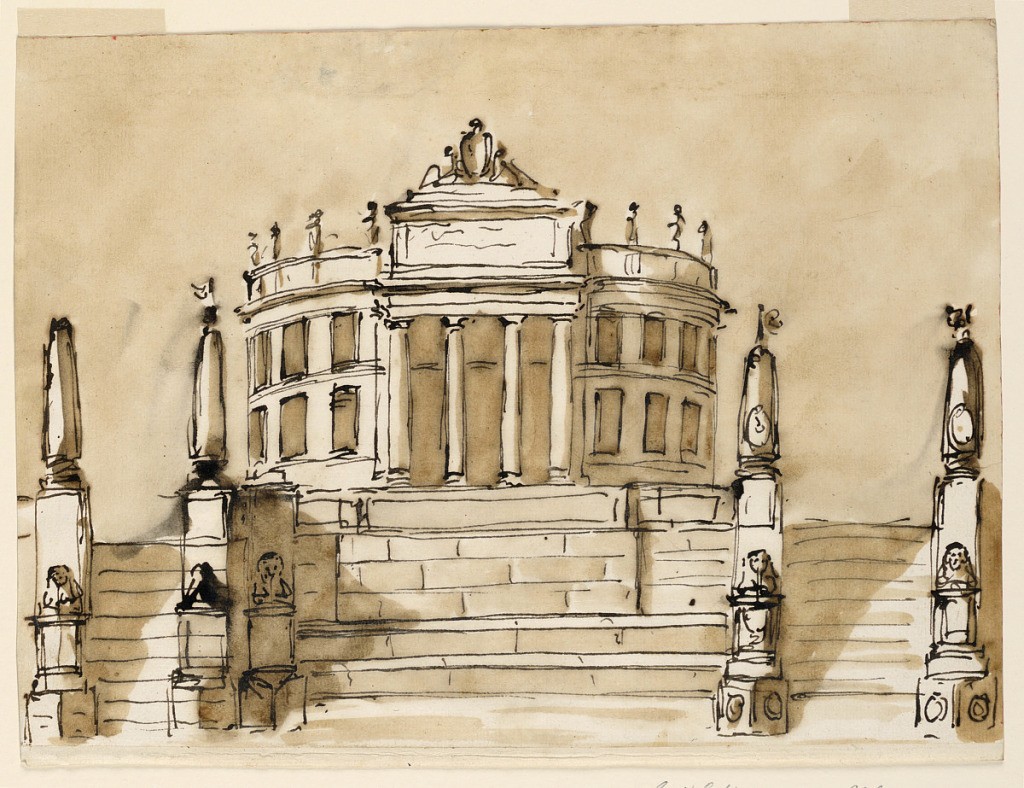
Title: Design for a Casino
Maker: Giuseppe Barberi, Italian, 1746–1809
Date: ca. 1795
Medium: Pen and brown ink, brush and brown wash, graphite, red ink on lined off-white laid paper
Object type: Drawing
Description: The building stands on a platform and has an aovoidal plan. Portico with four columns of Doric order, with a high attic; crouched figures flank an escutcheon on top. Two stories with great windows. Statues on an attic. Flights of stairs lead laterally at the front side to the platform. Fountains with water pouring from crouching lion flank their bottom parts. Obelisks rise at the landings. Two alternative suggestions are made for the elevation of the central section of the platform. More steps are suggested, leaving a panel in the center. One more fountain is shown at the left side. Colored background.